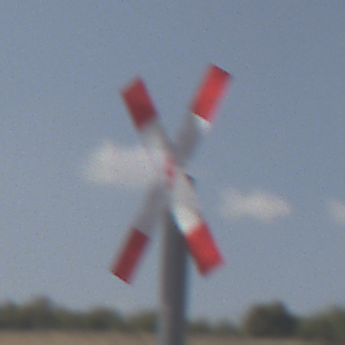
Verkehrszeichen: Andreaskreuz
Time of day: Midday
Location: Outdoor (Nature)
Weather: PartlyCloudy
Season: NotSpecified
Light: Natural